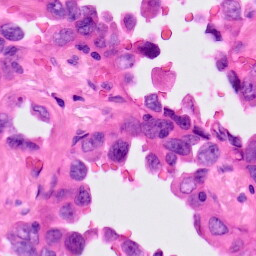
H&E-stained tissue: Lung